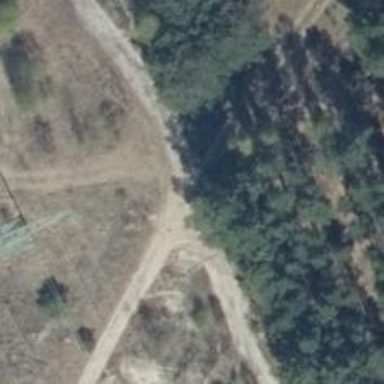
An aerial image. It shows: Sandy track road with grade 4 track type.